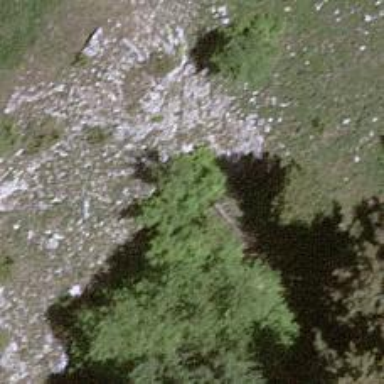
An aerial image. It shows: Single tag "natural: tree."